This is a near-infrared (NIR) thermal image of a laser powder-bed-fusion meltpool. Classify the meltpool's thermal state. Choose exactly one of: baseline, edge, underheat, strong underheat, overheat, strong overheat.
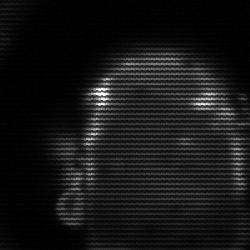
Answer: baseline